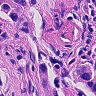
Metastatic tissue present: yes